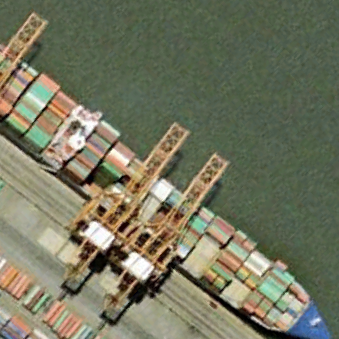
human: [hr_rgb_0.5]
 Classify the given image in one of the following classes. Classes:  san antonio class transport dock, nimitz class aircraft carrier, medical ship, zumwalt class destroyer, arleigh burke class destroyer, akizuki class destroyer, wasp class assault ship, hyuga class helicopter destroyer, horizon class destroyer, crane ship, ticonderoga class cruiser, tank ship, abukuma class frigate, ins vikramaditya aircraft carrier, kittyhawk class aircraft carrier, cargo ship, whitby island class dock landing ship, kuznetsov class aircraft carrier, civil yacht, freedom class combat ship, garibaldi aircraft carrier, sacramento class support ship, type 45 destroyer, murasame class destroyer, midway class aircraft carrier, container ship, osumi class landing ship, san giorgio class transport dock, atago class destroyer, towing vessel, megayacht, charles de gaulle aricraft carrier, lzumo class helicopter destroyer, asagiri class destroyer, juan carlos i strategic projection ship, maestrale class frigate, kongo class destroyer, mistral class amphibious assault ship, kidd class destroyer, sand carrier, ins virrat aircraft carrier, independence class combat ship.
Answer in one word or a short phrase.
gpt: Container ship